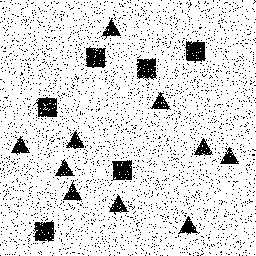
Squares: 6
Triangles: 10
Stars: 0
Total shapes: 16